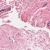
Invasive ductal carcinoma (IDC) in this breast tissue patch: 0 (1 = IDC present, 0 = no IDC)